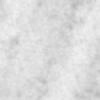
Label: no_change